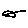
Label: car